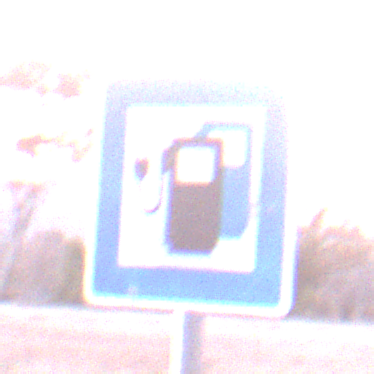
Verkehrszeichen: LadestationFuerElektrofahrzeuge
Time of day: SunriseSunset
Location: Outdoor (Nature)
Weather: Clear
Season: NotSpecified
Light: Natural